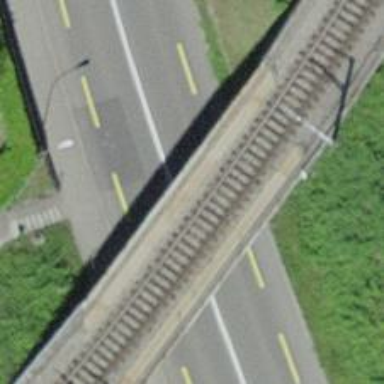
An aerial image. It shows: Road with steps.